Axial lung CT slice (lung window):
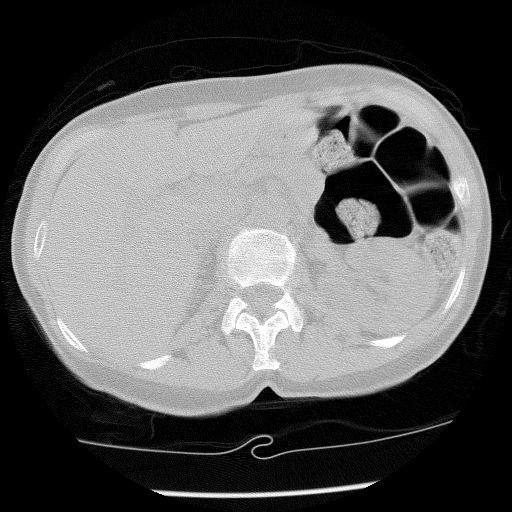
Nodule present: no